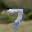
Label: 7